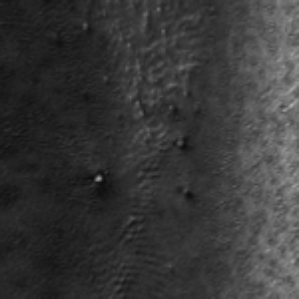
Label: frost